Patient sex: F
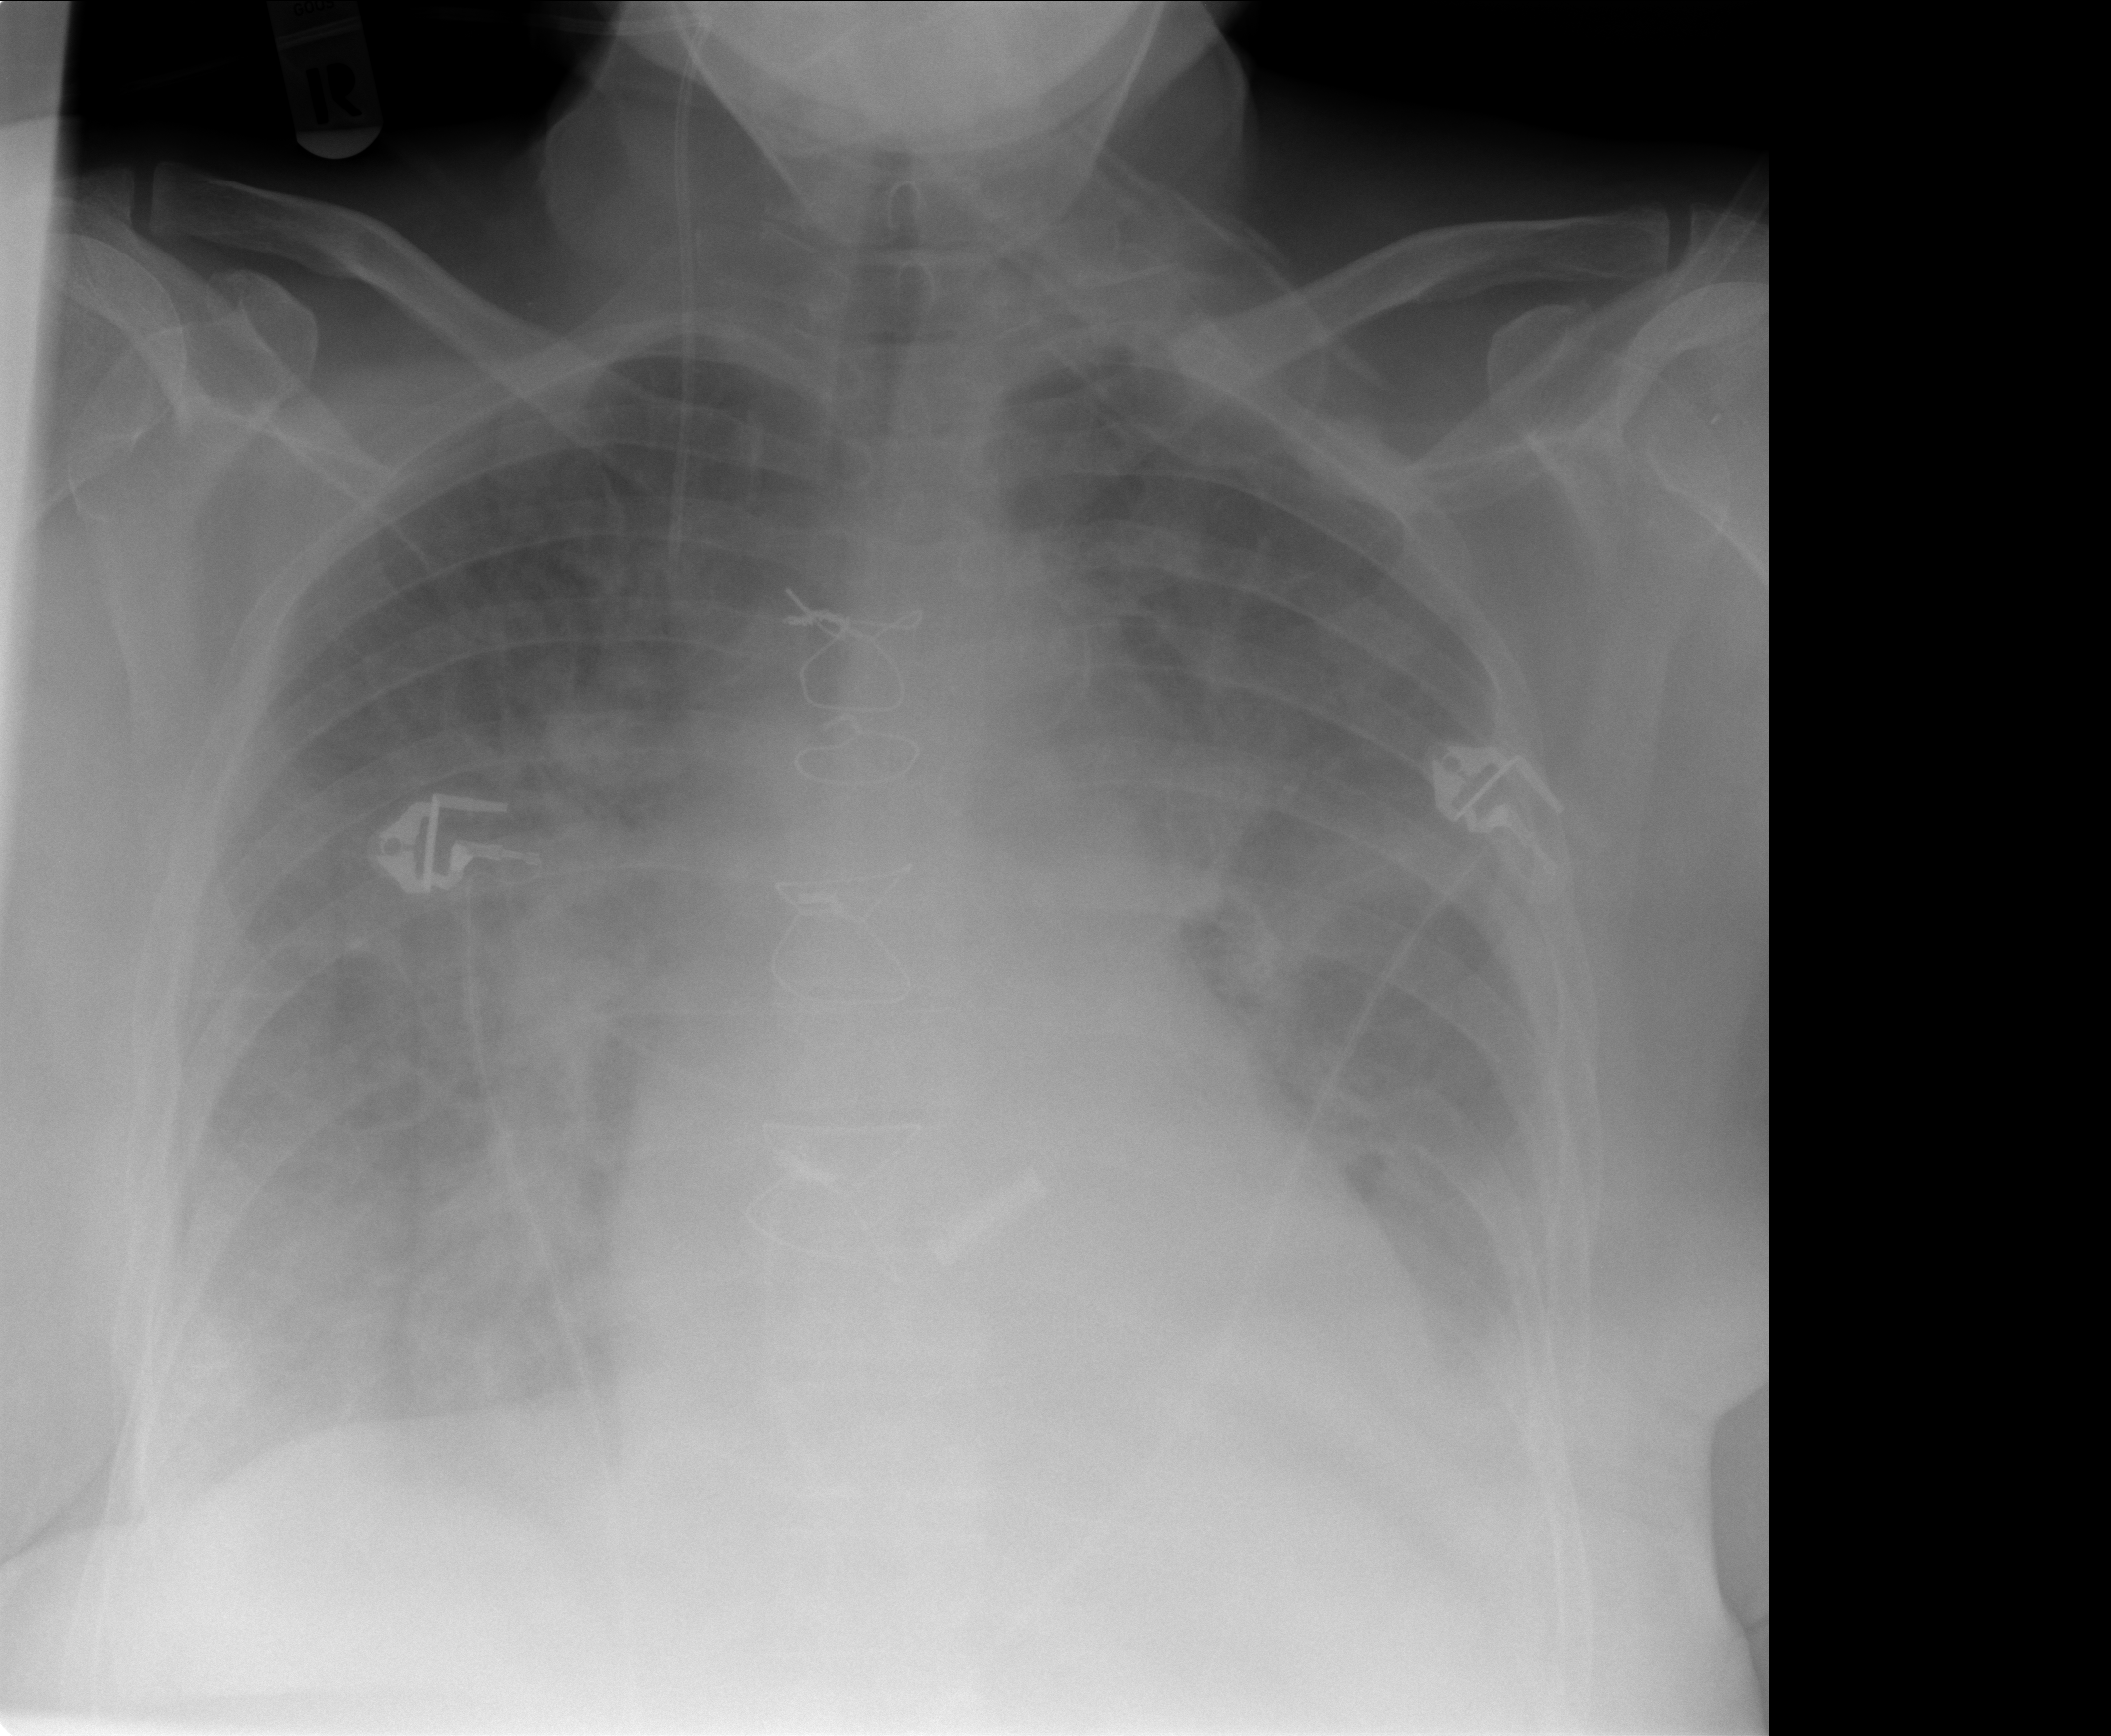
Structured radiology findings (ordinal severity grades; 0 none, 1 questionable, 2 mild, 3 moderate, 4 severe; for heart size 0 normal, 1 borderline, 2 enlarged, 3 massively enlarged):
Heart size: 0
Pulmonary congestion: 0
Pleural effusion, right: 3
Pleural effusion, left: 3
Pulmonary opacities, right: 0
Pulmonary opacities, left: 0
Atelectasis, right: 2
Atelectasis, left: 2